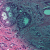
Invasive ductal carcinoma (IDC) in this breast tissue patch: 1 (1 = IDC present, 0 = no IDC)